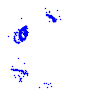
Particle: kaon